Interaction volume radius: 5 \u00c5
Interaction volume height: 20 \u00c5
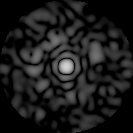
Disorder parameter: 0.8322